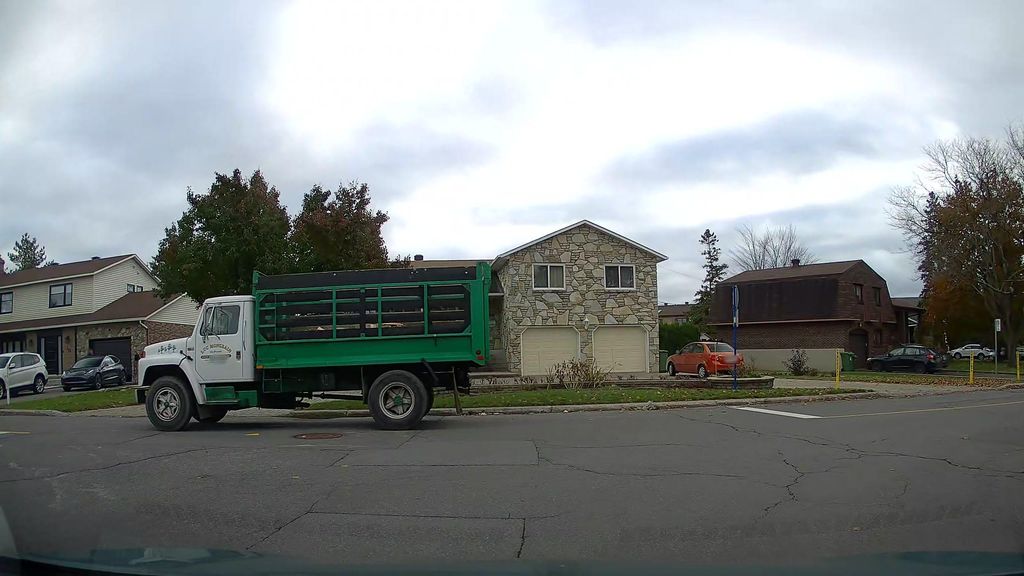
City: montreal